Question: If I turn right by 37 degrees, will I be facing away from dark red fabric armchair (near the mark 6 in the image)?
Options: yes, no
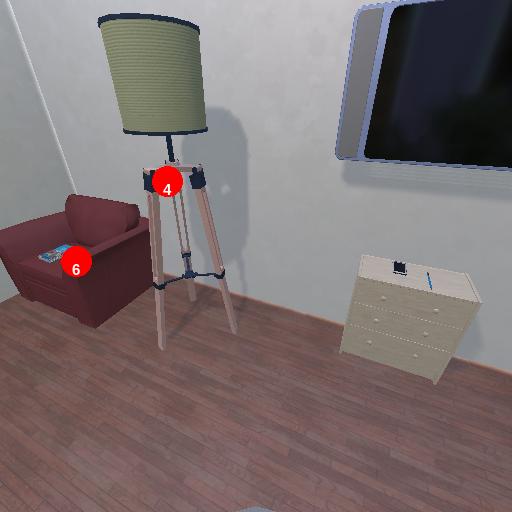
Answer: yes